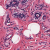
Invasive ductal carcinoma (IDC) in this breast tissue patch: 0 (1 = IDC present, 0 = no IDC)